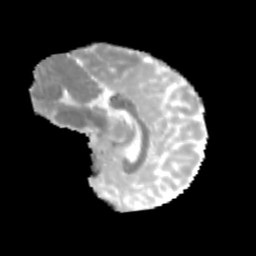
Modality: MD
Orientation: sagittal
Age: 9
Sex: male
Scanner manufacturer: siemens
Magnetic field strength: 3 T
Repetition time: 3.8 s
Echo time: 0.07 s